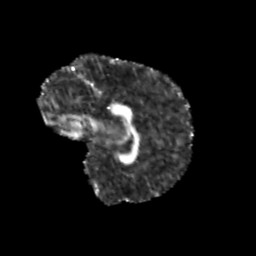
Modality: FA
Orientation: sagittal
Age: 10
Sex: female
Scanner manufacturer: siemens
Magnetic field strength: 3 T
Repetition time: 3.8 s
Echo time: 0.07 s